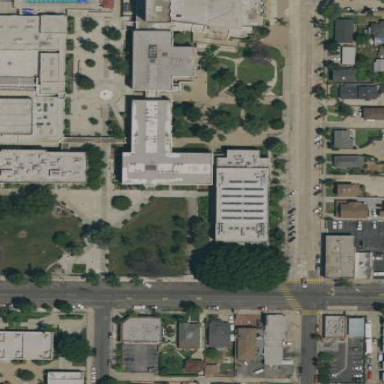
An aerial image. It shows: School building.